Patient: sex F, age 28
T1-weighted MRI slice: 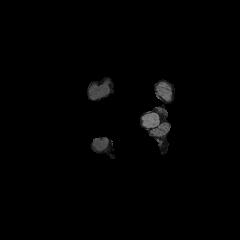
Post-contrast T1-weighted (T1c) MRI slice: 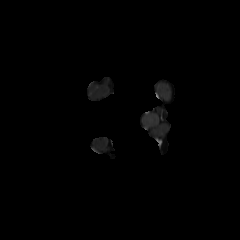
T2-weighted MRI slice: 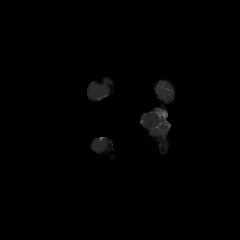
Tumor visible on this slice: no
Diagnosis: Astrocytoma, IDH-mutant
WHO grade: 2